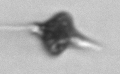
Label: Euglena